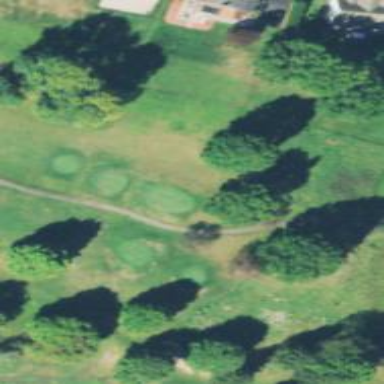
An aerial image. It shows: Path used for both walking and golf.